Field crop: maize
Growth stage: 2
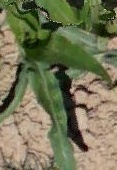
Species: maize